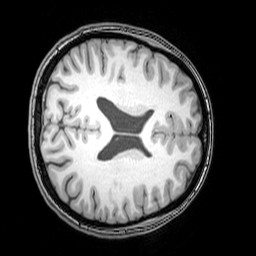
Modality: T1w
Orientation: axial
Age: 24
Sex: female
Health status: healthy
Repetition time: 0.081 s
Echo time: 0.037 s